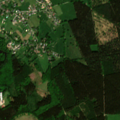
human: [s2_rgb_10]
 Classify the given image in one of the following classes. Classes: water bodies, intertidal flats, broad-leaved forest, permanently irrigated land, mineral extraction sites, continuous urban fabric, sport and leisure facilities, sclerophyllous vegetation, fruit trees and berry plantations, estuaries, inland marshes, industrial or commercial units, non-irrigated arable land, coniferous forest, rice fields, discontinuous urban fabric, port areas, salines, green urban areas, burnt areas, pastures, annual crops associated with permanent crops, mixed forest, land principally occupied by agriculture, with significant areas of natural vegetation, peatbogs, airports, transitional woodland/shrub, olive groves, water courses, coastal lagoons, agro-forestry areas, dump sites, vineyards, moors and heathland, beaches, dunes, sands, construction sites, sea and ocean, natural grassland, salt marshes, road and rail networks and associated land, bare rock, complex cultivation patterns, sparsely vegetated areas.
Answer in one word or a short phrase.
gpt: discontinuous urban fabric, sport and leisure facilities, pastures, broad-leaved forest, coniferous forest, mixed forest